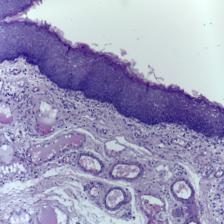
Diagnosis: Normal